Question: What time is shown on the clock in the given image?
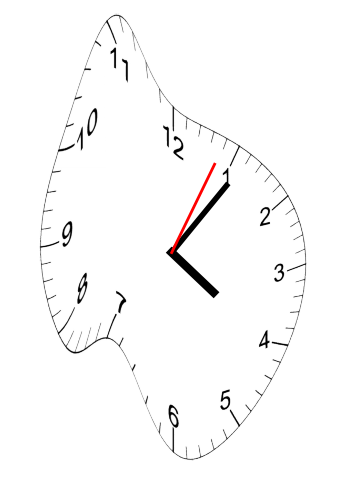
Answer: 04:06:04